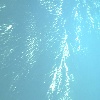
Label: water